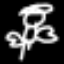
Label: angel